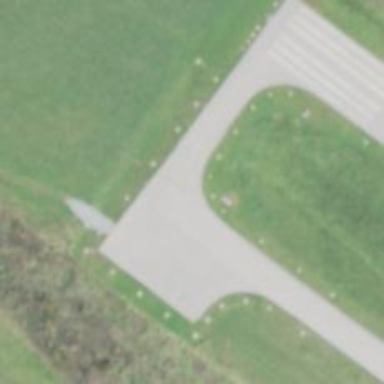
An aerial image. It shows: Image of taxiway at airport.